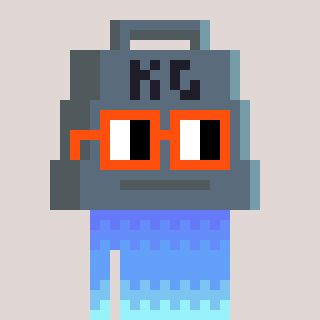
a pixel art character with square orange glasses, a weight-shaped head and a peachy-colored body on a warm background